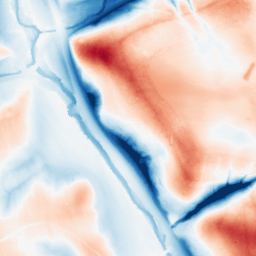
Category: classical
Decomposition family: gaussian
Decomposition parameters: sigma: 20
Upsampling method: quintic
Upsampling parameters: scale: 4
Upsampling scale: 4